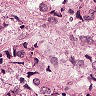
Metastatic tissue present: yes